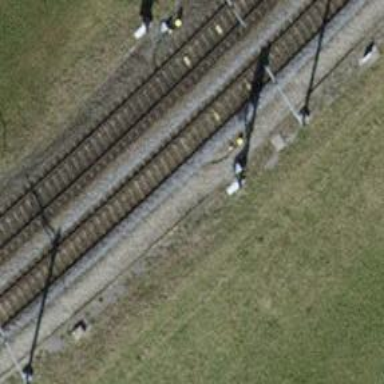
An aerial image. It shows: Railway signal.